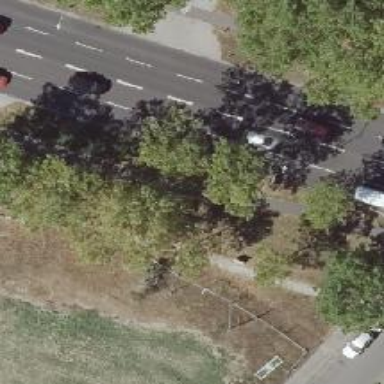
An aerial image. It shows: Tree-lined avenue.